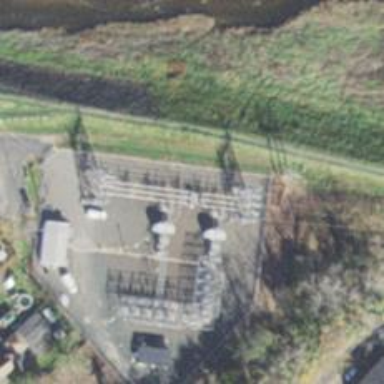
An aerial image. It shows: Switch for power supply.